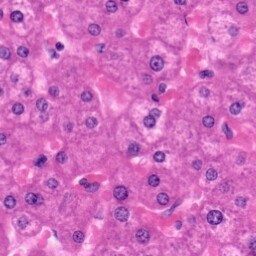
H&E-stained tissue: Liver